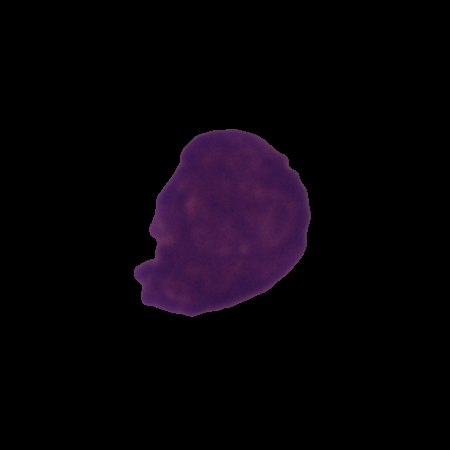
Label: cancer